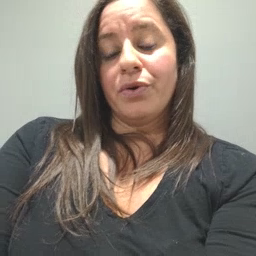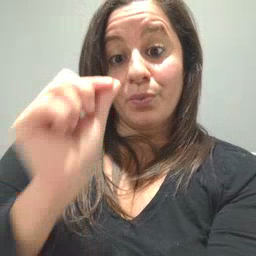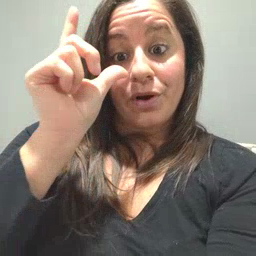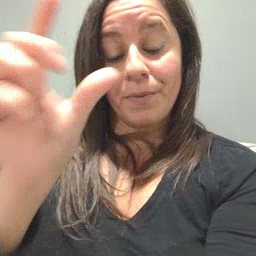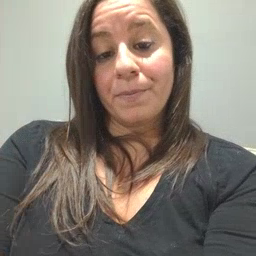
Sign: wake